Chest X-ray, AP view. Patient: 57 years old, sex M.
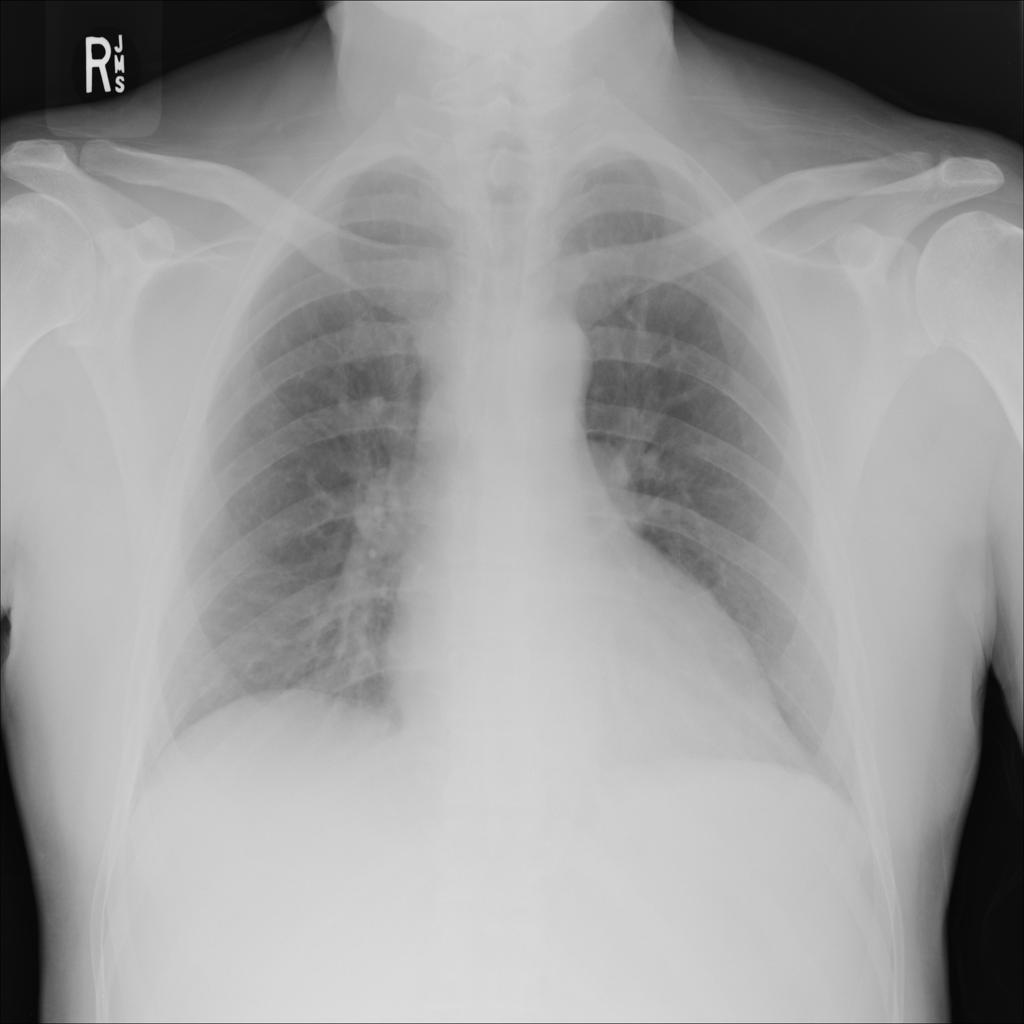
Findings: No Finding